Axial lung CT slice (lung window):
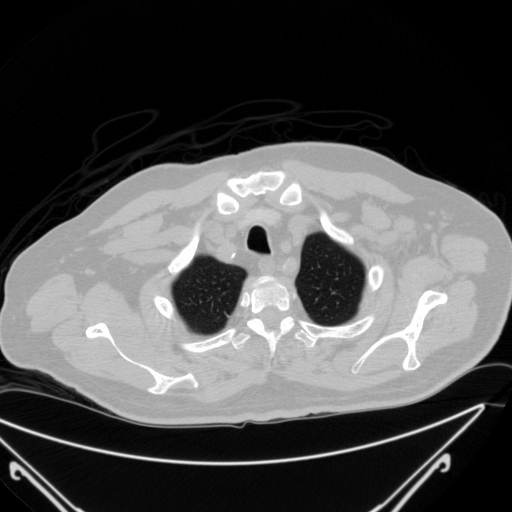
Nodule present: no